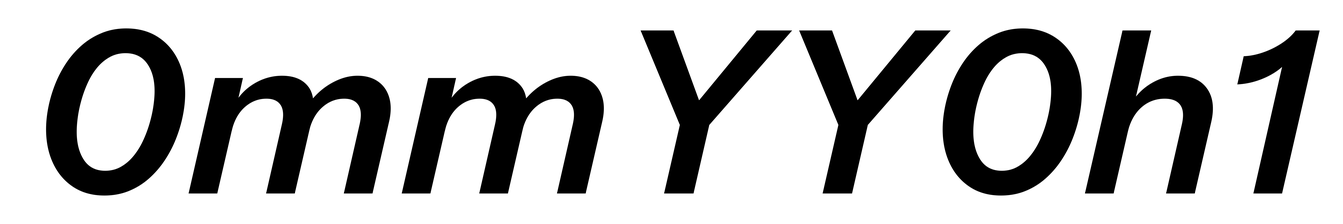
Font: InstrumentSans-Italic_SemiBold_Italic